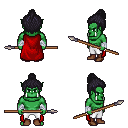
a pixel art fantasy rpg character, male body template, orc, green skin, red cape, white pants, raven short topknot hairstyle, white cloth bandages, brown shoes, spear, four views (front, back, left, right), 2x2 character sprite sheet, small pixel art, hard edges, no anti-aliasing